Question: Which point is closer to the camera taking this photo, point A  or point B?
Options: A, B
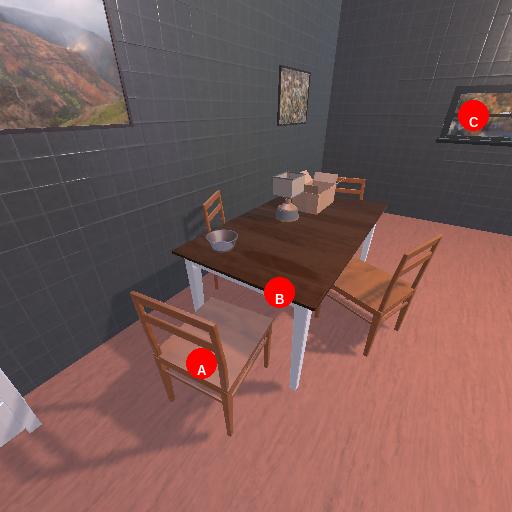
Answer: A